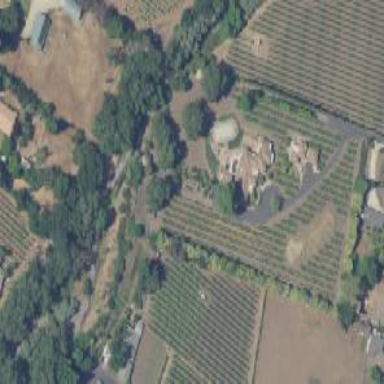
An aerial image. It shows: Vineyard where grapes are grown.